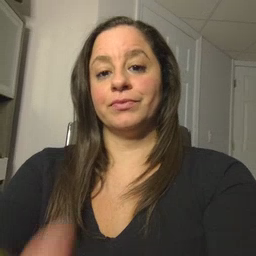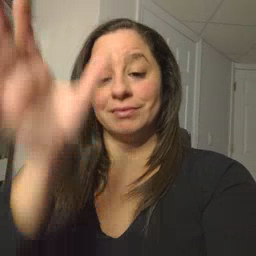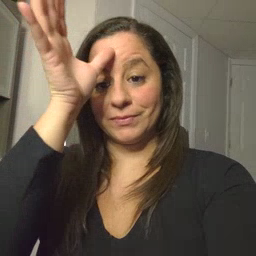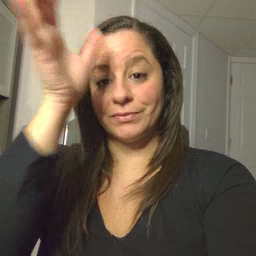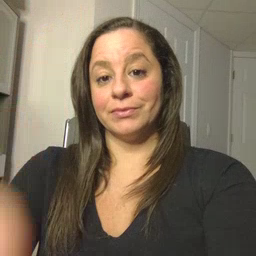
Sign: dad